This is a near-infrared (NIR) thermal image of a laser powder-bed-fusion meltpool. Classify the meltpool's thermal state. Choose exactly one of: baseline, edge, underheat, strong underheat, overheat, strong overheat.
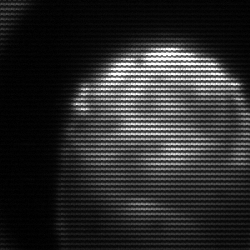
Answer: edge